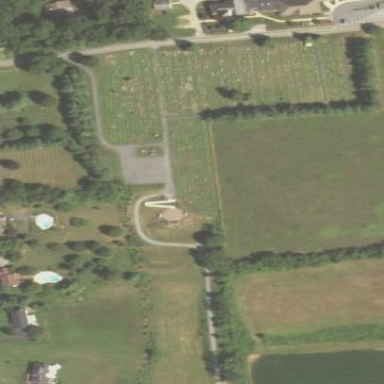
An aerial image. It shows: Cemetery.